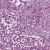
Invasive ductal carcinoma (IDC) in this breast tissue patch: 1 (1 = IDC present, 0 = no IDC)